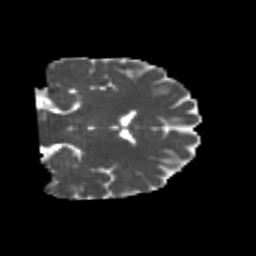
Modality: MD
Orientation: coronal
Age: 26
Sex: female
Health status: healthy
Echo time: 0.074 s